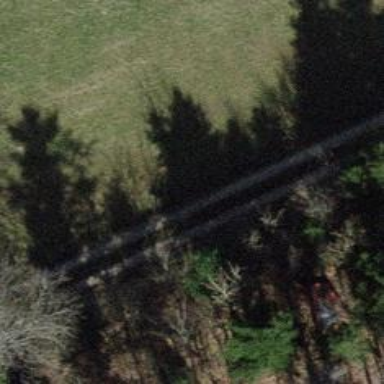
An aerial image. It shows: Track with grade2 tracktype.